Field crop: maize
Growth stage: 2
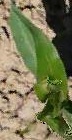
Species: maize